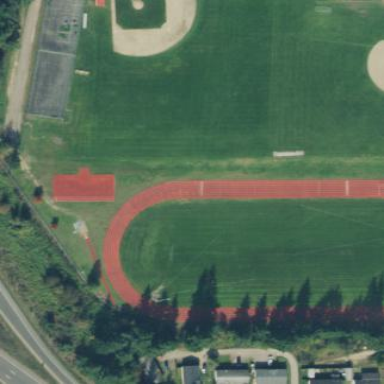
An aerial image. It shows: Track in leisure land.